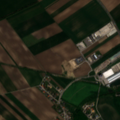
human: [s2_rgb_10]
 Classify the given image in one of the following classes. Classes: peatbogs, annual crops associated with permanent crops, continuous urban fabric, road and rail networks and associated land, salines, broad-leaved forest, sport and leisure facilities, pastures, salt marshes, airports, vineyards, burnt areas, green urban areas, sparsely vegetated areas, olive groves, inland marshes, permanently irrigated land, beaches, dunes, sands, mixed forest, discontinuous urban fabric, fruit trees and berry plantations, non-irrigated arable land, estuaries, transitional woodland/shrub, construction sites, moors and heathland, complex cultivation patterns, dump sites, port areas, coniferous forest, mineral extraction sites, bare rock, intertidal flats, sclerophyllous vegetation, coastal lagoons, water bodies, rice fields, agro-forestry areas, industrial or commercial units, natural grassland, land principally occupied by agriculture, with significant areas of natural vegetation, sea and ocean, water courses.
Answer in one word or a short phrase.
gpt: discontinuous urban fabric, industrial or commercial units, non-irrigated arable land